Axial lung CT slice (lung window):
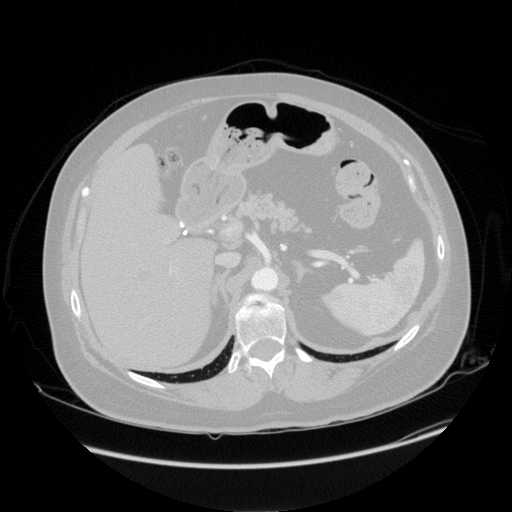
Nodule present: no